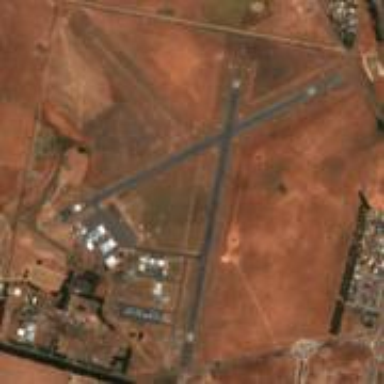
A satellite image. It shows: Public aerodrome or airport.